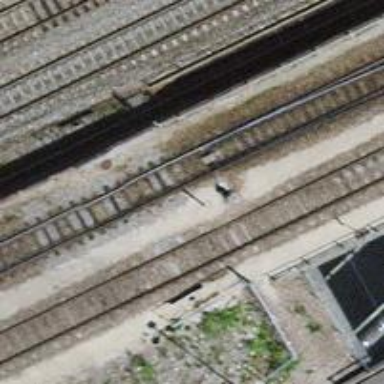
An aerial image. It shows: Bridge carrying single electrified rail track with contact lines. This is spur service line.